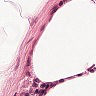
Metastatic tissue present: no